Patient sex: M
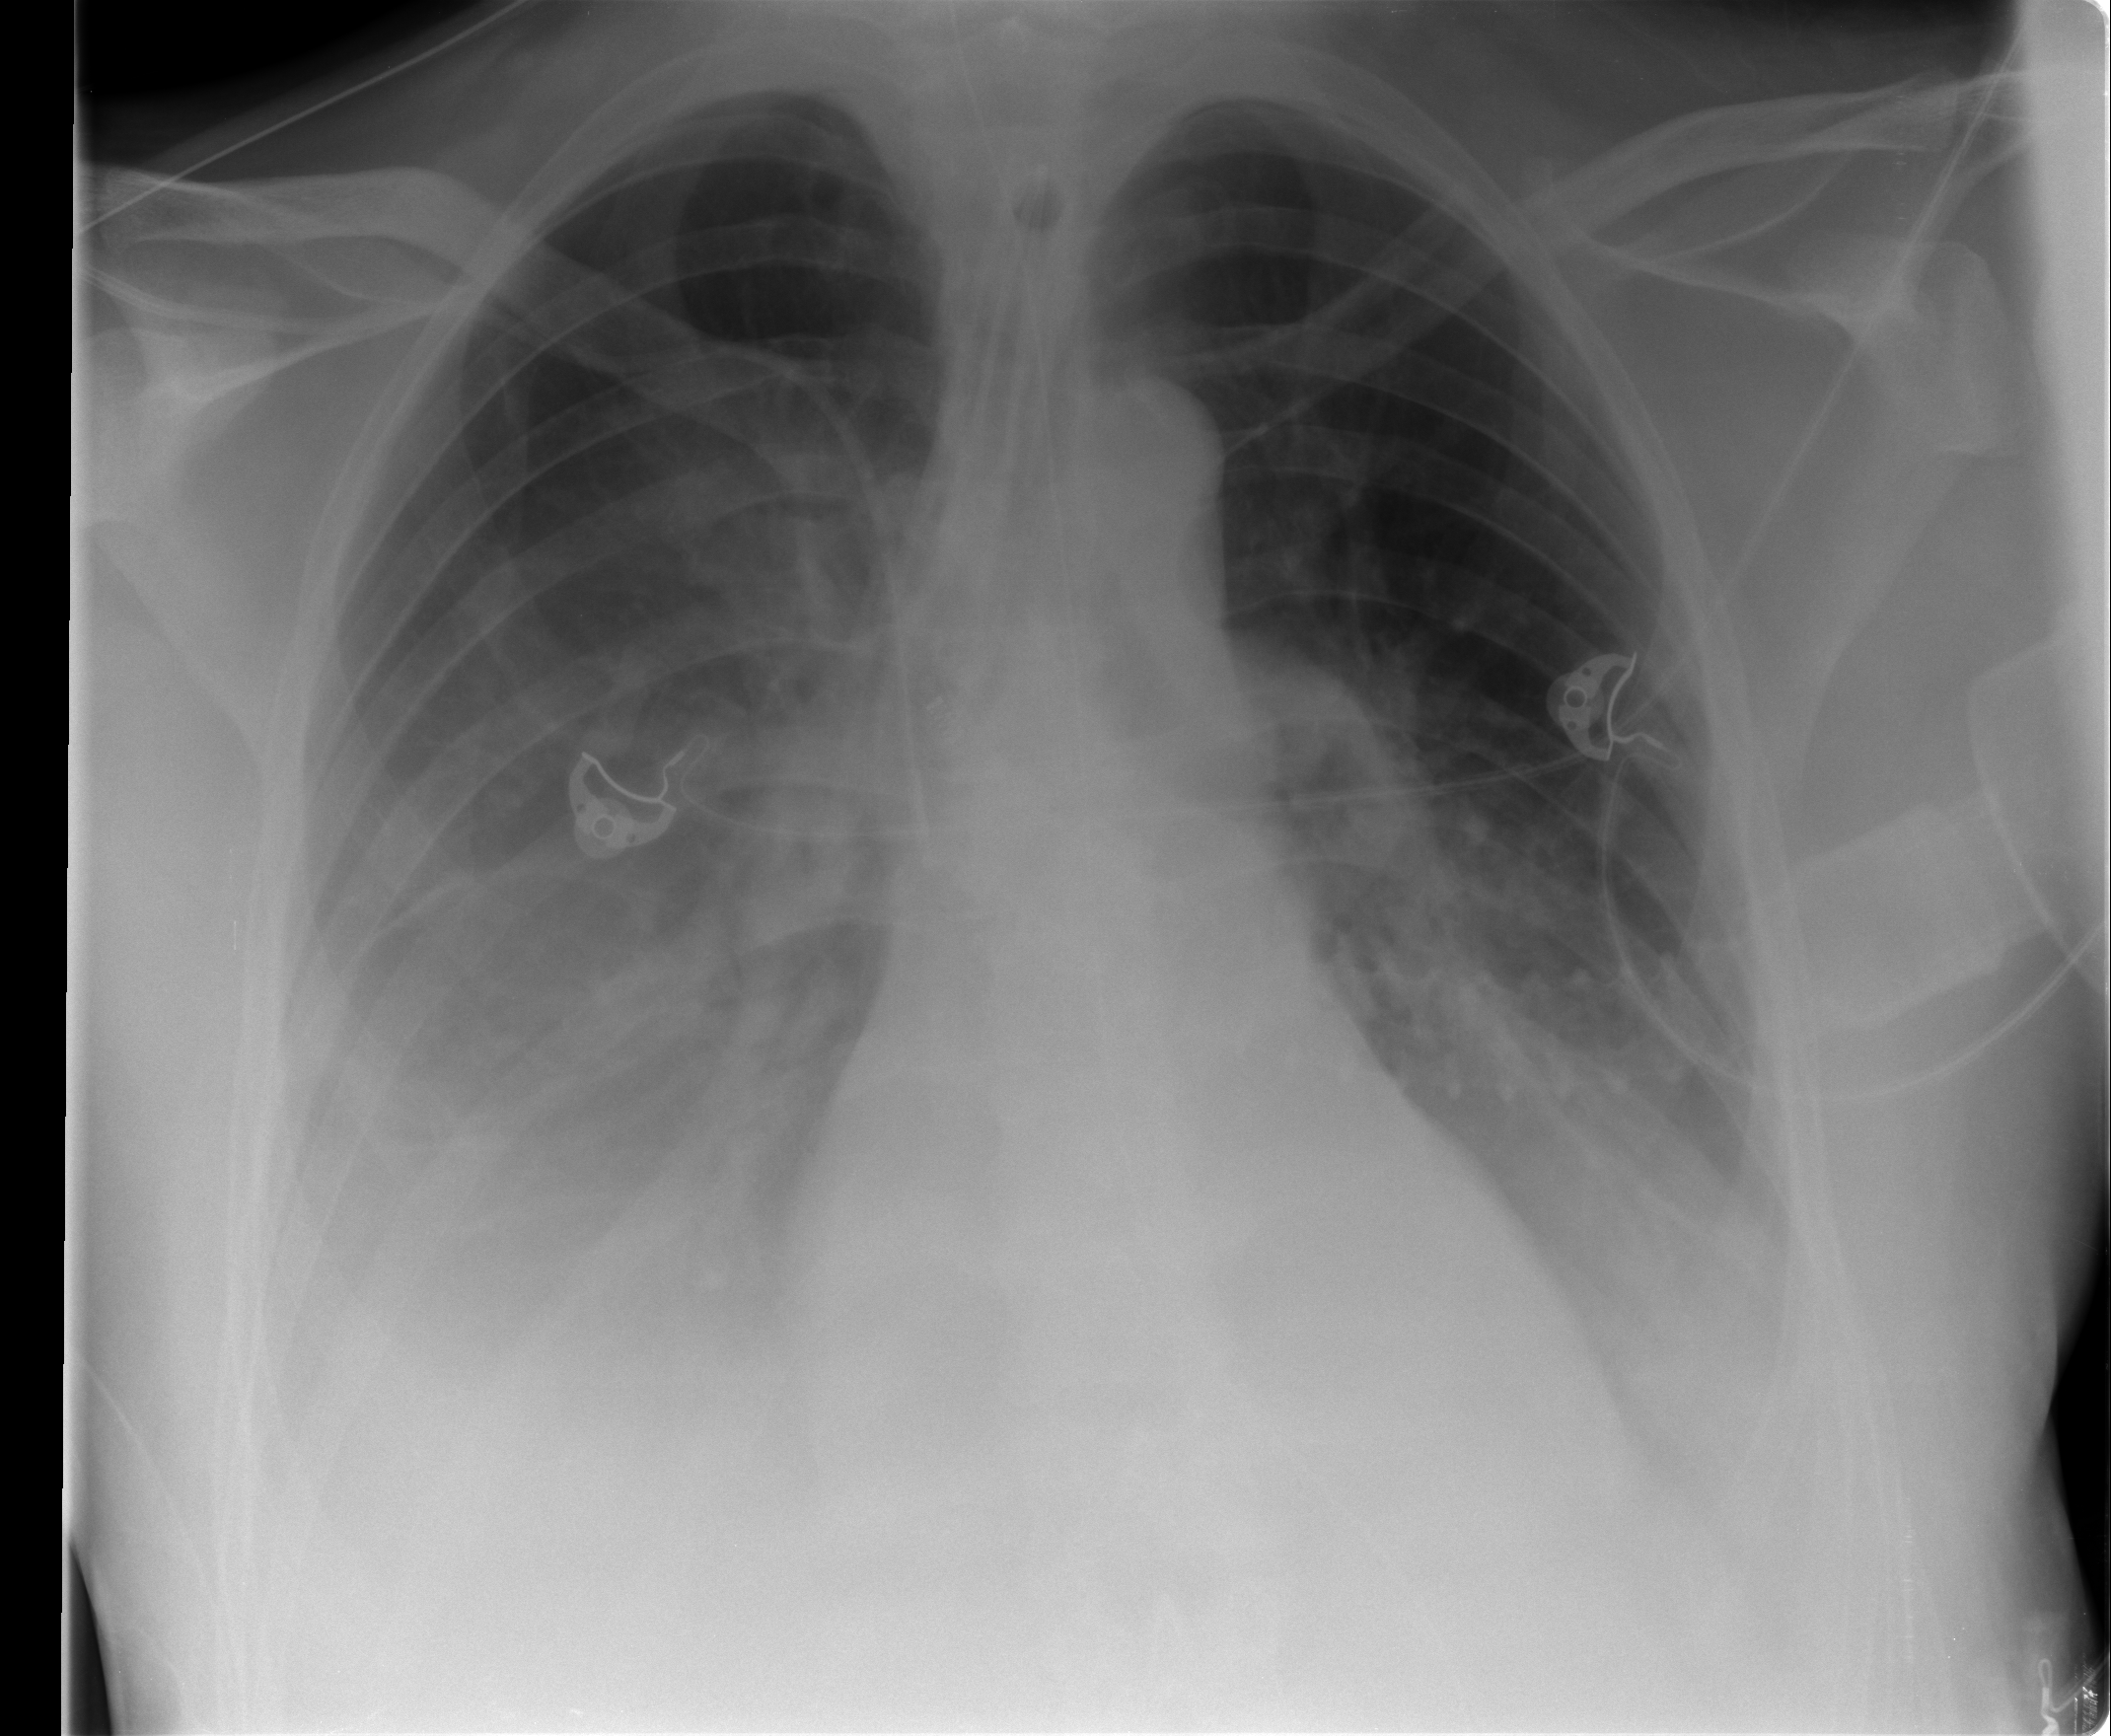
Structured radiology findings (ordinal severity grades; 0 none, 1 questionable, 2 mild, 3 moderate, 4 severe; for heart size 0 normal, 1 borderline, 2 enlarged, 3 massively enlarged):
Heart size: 0
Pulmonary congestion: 0
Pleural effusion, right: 3
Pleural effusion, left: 2
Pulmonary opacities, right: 0
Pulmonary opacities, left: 0
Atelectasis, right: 2
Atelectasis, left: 2